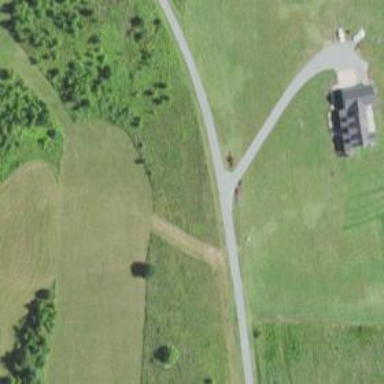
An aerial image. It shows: Driveway.